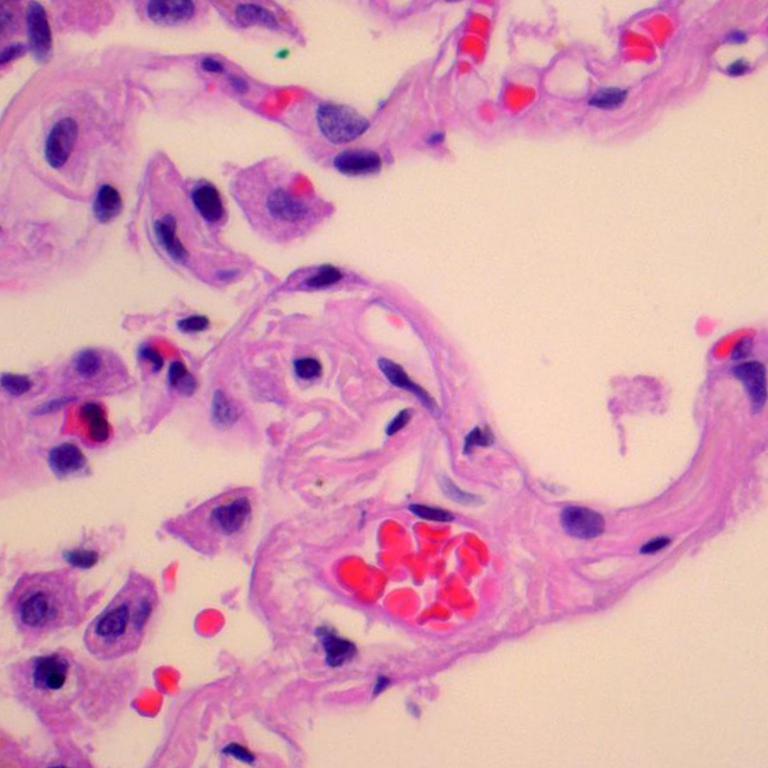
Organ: lung
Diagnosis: benign